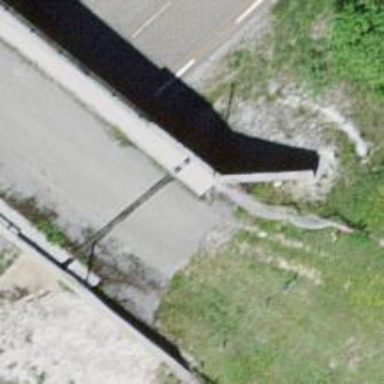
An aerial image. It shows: Downhill skiing bridge.